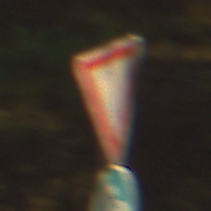
Verkehrszeichen: VorfahrtGewaehren
Zusatzzeichen unten: VorgeschriebeneFahrtrichtungGeradeausOderRechts
Umgebung: Outdoor, Suburban
Tageszeit: Night
Wetter: PartlyCloudy
Licht: Artificial
Jahreszeit: NotSpecified
Kontrast: HighContrast